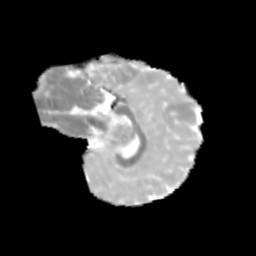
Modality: MD
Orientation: sagittal
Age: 9
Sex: female
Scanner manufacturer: siemens
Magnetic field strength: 3 T
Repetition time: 3.8 s
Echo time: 0.07 s